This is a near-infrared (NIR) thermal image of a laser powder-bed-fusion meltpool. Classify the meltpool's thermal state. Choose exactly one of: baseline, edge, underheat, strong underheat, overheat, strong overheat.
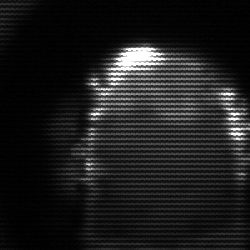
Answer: baseline